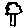
Label: tree